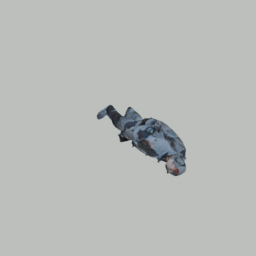
Label: people